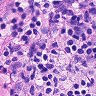
Metastatic tissue present: no